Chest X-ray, PA view. Patient: 8 years old, sex M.
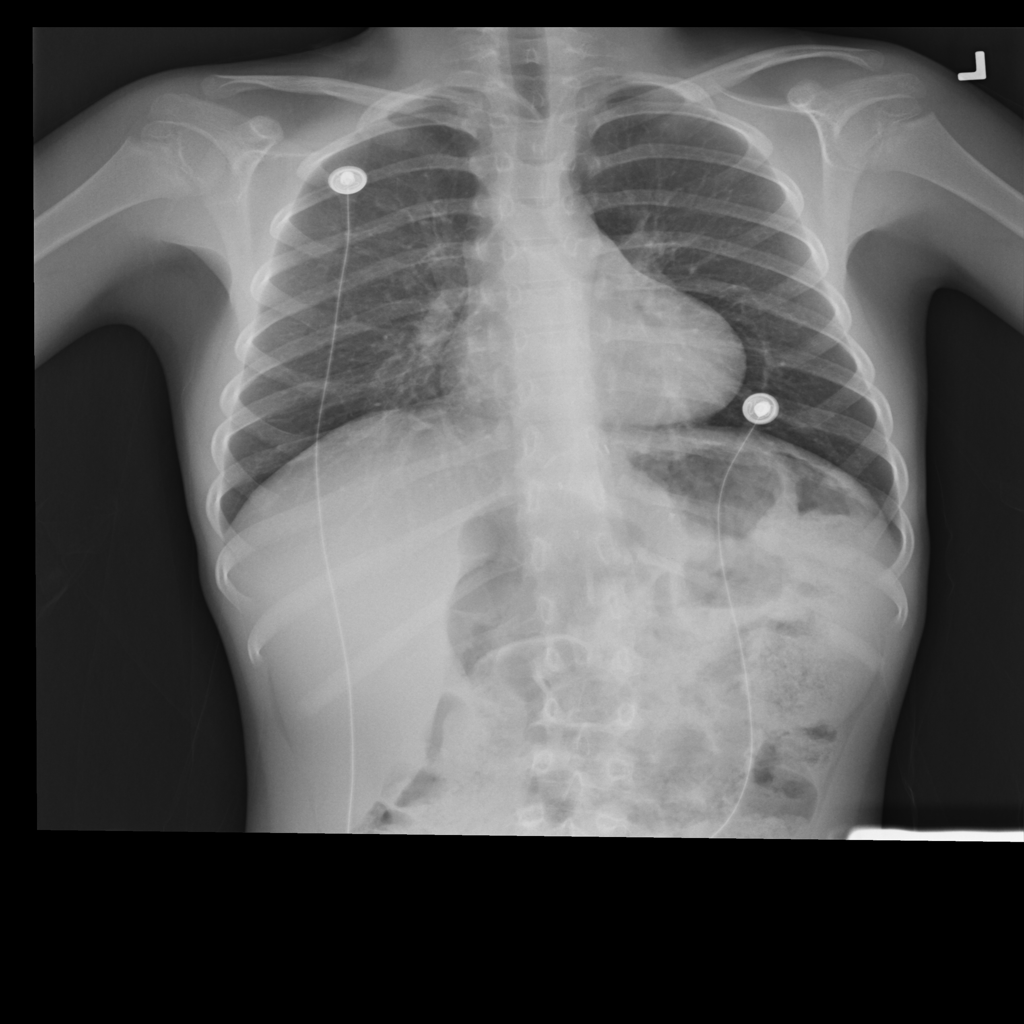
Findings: No Finding